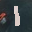
Label: 1